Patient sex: F
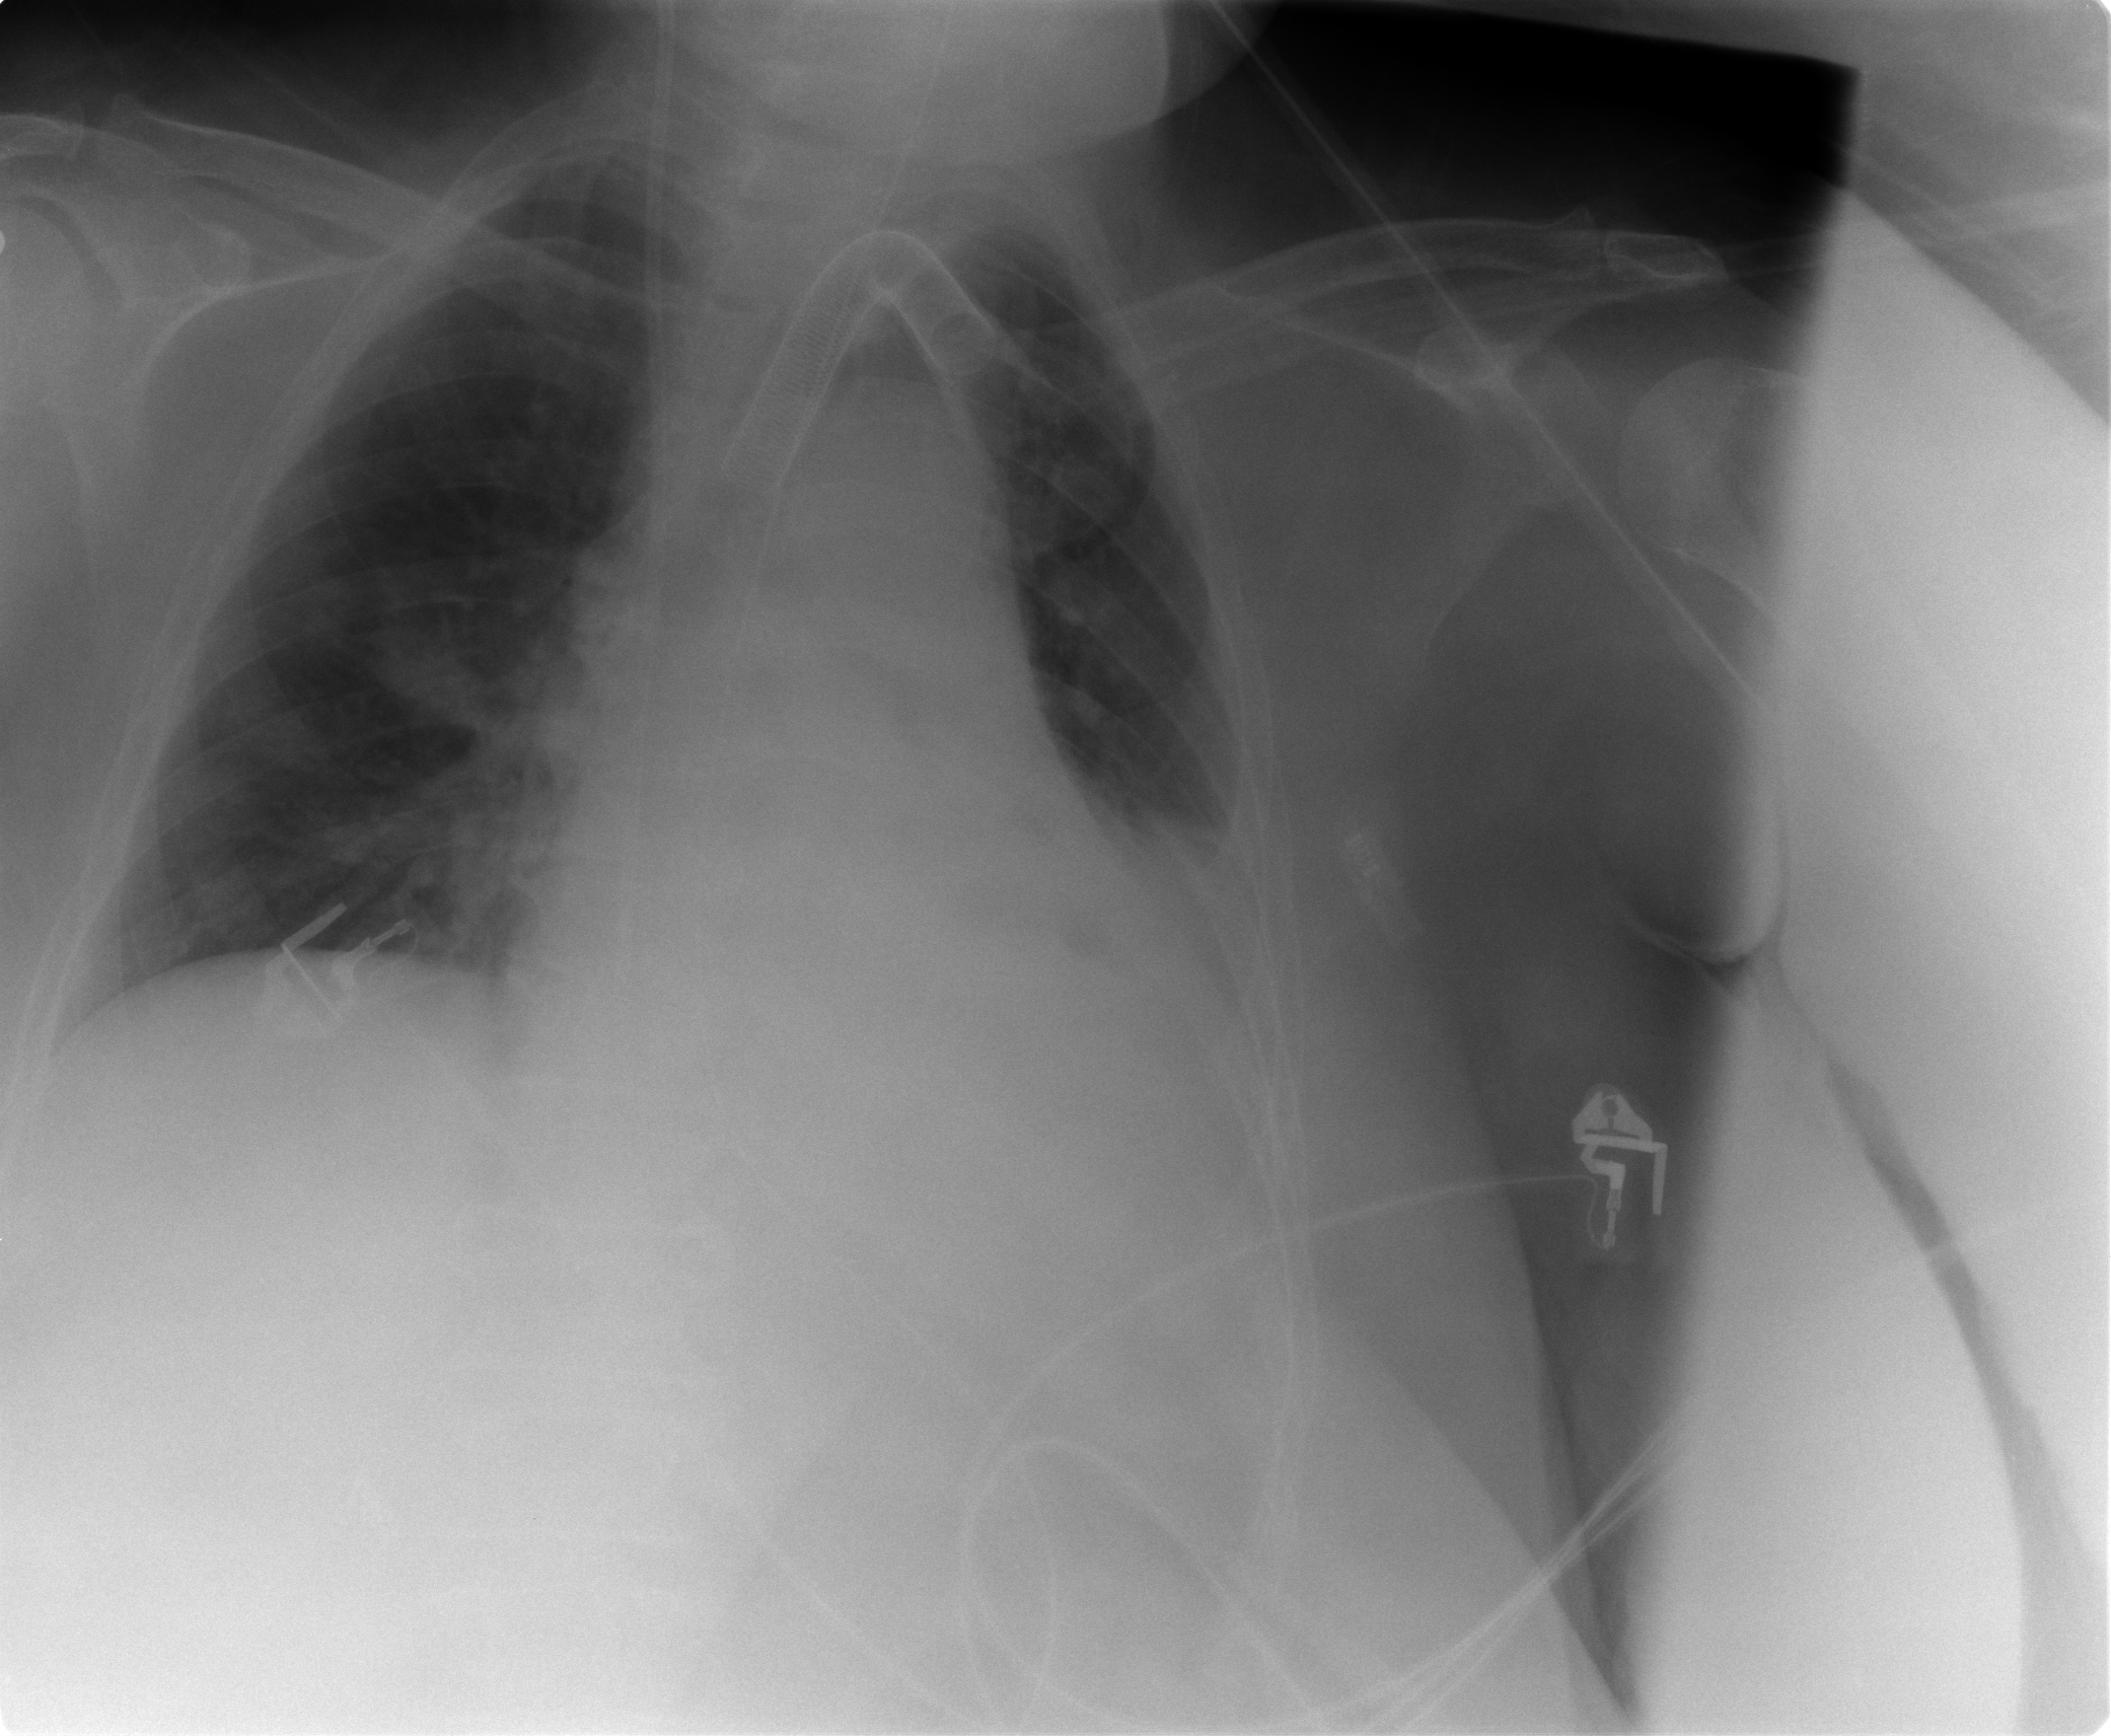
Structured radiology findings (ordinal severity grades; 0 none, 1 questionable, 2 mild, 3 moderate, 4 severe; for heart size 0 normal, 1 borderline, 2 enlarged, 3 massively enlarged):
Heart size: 2
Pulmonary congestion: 1
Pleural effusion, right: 0
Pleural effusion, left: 2
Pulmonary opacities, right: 0
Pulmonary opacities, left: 0
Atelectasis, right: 0
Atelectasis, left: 2